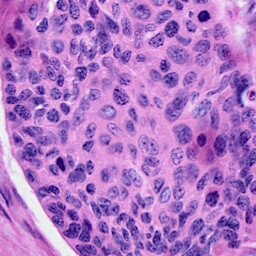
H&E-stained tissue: Cervix